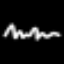
Label: squiggle